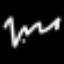
Label: squiggle